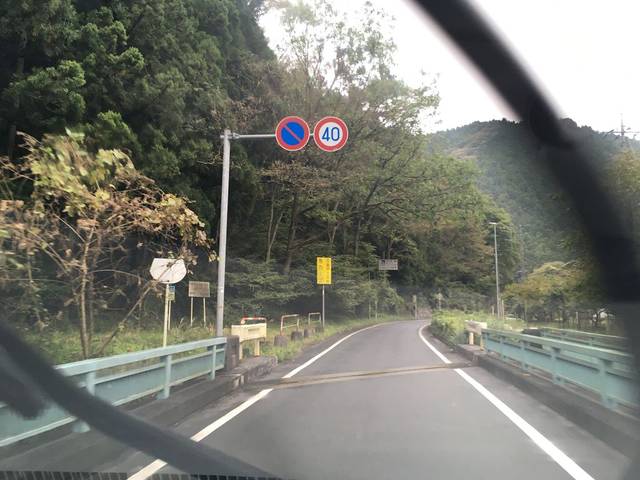
Region: Japan
Coordinates: 35.977, 139.128